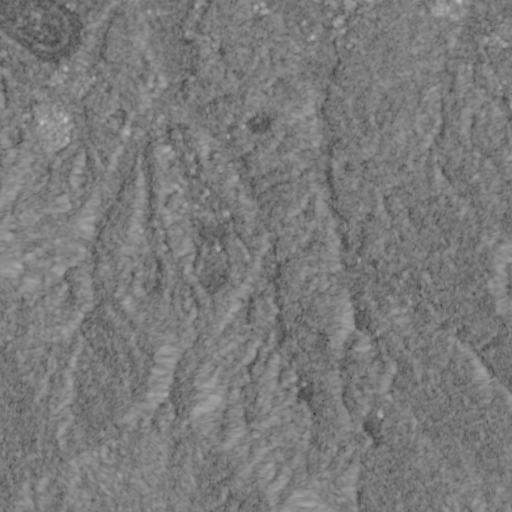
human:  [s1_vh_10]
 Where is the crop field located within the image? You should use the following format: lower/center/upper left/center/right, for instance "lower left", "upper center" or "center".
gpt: The crop field is located in the upper left of the image.
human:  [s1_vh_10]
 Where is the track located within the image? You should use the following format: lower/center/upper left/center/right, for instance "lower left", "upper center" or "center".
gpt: The track is located in the upper left of the image.
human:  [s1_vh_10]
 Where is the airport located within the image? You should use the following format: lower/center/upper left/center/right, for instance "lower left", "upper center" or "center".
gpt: There is no airport in the image.

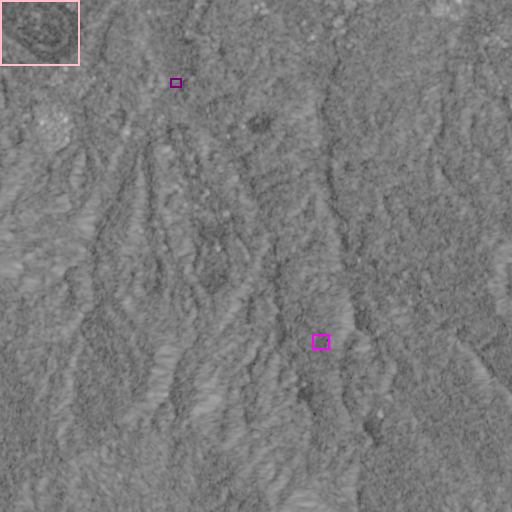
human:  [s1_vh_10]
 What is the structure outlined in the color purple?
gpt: The structure outlined in purple is a crop field.
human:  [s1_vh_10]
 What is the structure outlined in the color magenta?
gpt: The structure outlined in magenta is a park.
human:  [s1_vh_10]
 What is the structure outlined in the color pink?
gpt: The structure outlined in pink is a track.
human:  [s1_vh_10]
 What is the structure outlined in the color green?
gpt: There is no green outline.